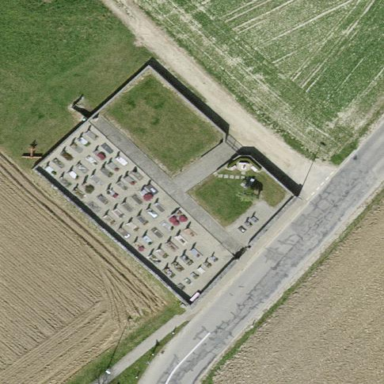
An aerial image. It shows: Cemetery.